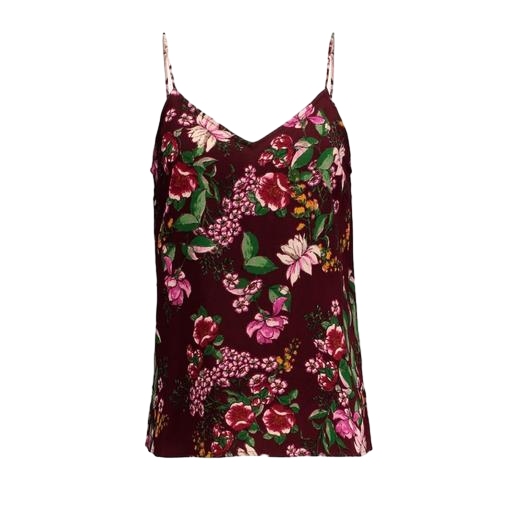
multicolor vila brown lace detail cami, red floral-print top, floral print tank top, white background